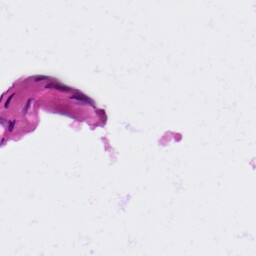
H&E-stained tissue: Lung